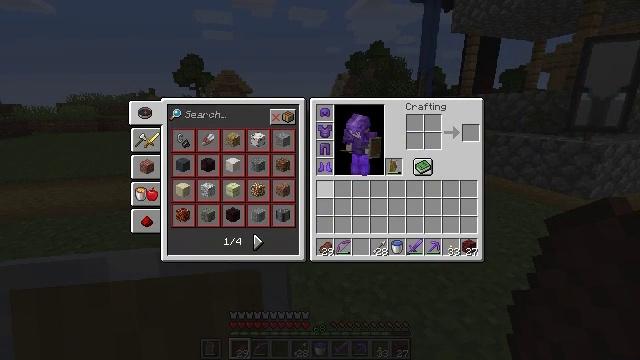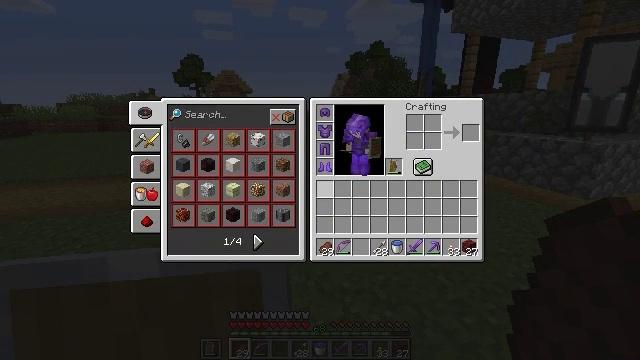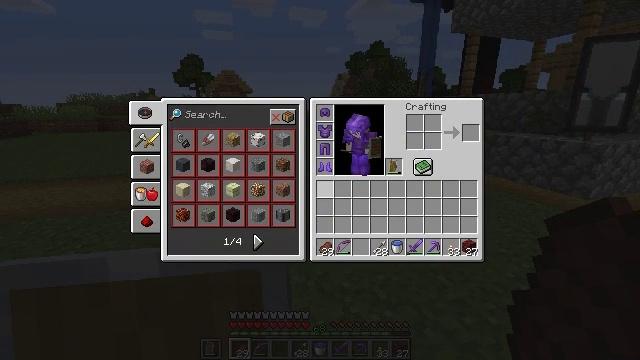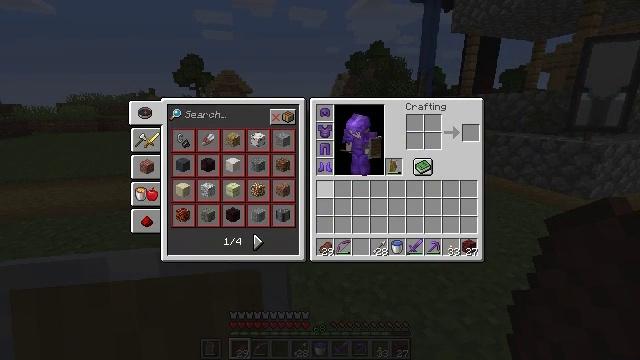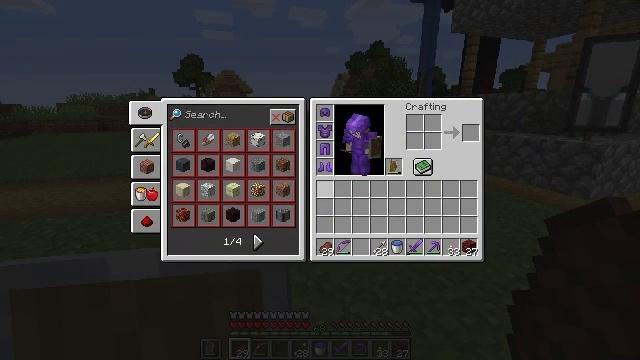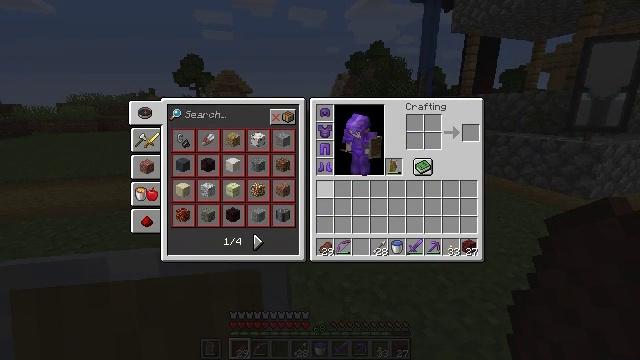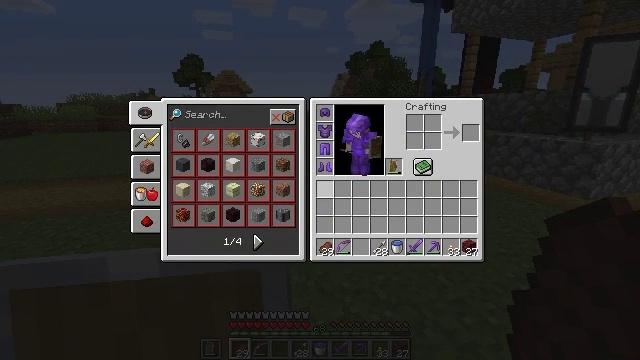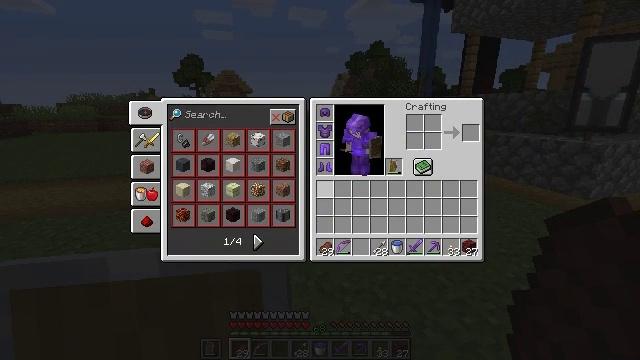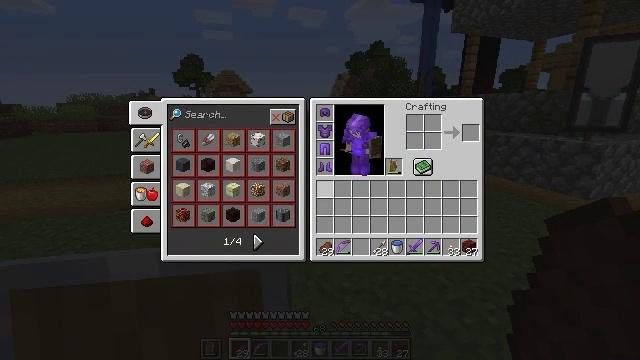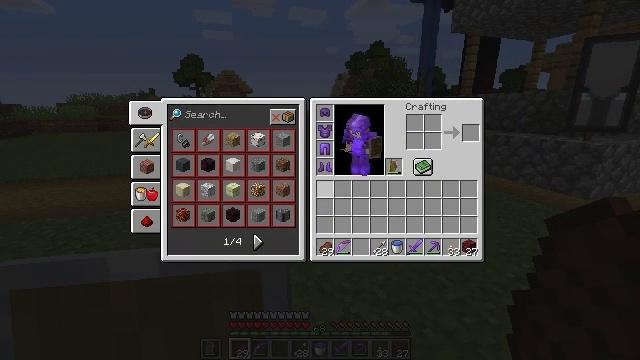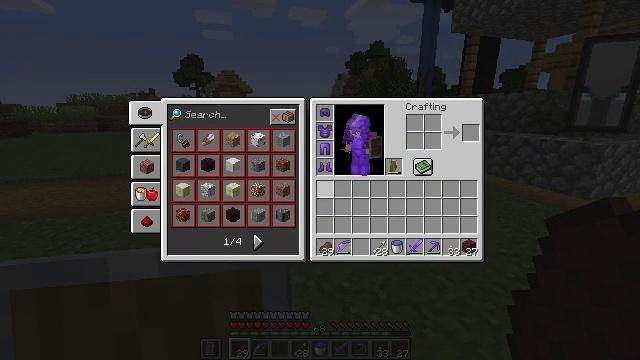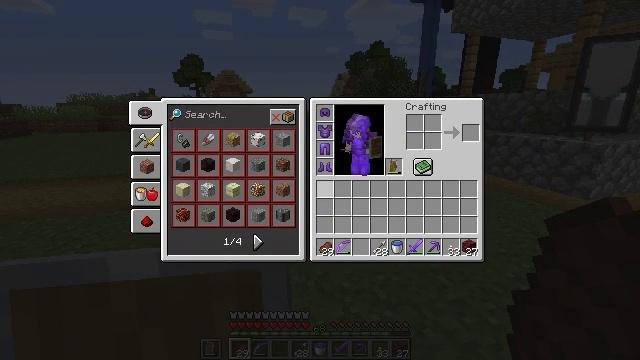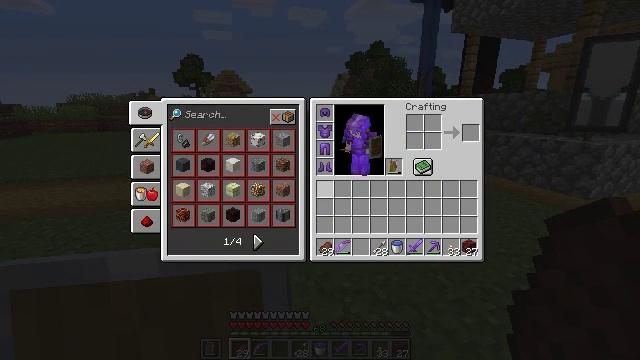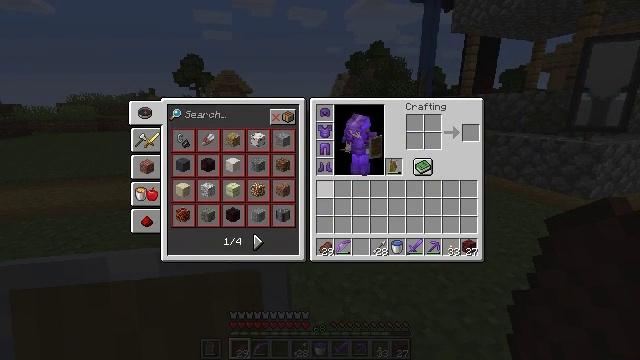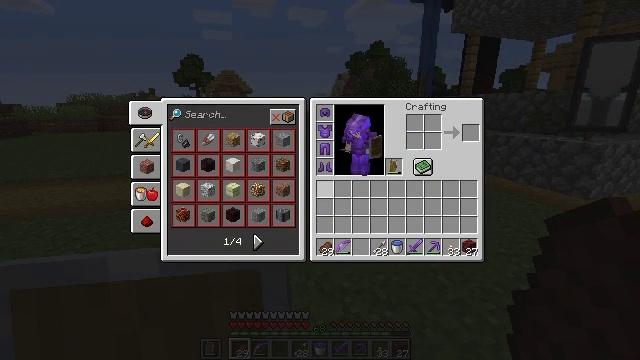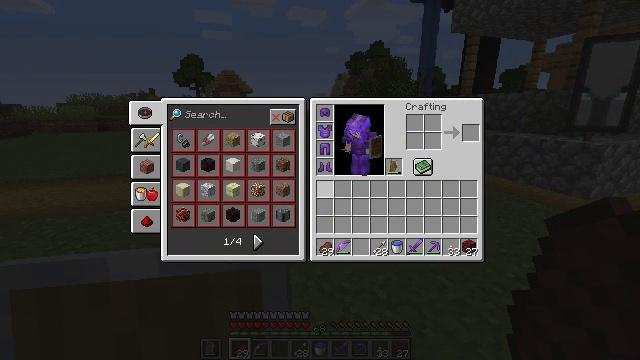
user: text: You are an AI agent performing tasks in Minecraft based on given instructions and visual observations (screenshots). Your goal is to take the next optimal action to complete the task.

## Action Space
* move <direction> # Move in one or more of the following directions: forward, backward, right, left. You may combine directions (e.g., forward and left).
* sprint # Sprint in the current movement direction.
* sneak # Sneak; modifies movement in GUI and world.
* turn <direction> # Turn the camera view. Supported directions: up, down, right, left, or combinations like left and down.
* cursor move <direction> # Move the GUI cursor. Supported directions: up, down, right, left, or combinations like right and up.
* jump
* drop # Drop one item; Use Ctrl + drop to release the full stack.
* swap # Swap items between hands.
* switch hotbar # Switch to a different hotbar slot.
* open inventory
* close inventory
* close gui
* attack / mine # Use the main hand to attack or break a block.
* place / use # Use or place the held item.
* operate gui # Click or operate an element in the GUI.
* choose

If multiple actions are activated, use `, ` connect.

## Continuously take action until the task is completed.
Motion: motion action
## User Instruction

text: Harvest a pumpkin from the field.
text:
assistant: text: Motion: no_op
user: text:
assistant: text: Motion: no_op
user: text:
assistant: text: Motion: no_op
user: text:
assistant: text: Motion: no_op
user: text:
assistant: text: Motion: no_op
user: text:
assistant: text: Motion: no_op
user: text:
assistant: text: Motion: no_op
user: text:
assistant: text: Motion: no_op
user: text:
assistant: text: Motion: no_op
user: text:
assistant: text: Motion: no_op
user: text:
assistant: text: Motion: no_op
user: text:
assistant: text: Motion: no_op
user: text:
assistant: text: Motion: no_op
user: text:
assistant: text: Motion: no_op
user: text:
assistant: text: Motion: no_op
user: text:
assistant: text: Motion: no_op
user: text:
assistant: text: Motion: no_op
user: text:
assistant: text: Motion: no_op
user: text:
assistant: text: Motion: no_op
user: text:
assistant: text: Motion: no_op
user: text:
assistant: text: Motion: no_op
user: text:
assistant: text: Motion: no_op
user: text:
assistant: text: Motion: no_op
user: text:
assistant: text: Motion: no_op
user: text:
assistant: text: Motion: no_op
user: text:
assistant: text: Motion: no_op
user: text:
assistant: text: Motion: no_op
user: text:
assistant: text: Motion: no_op
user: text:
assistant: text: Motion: no_op
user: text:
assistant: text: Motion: no_op